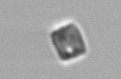
Label: Bacillariophyceae_morphotype1